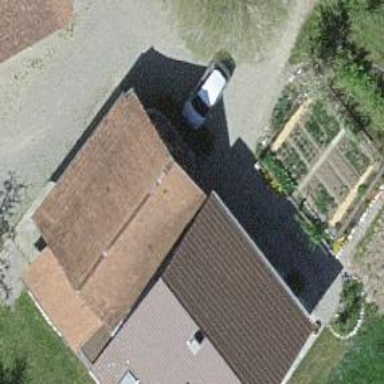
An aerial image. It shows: Rural barn.